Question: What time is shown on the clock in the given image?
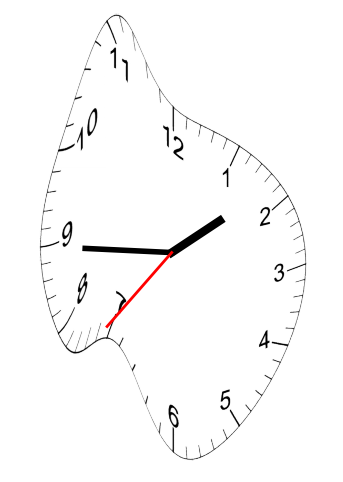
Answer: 01:44:36